【题型】填空题　【知识点】立体几何　【难度】easy
已知半径为 $R$ 的球面上三点 $A, B, C$ 满足 $AB=6$, $BC=8$, $CA=10$, 球心到平面 $ABC$ 的距离为 12, 则球的半径为 \underline{ 13 }.
【解答】
\textbf{【分析】} 根据条件判断三角形 $ABC$ 是直角三角形, 根据球心到平面的距离, 建立了方程进行求解即可.

\textbf{【解答】} 解: $\because AB=6$, $BC=8$, $CA=10$,

$\therefore$ 三角形 $ABC$ 是直角三角形, $AC$ 是斜边,

设 $AC$ 的中点为 $D$, 连接 $OD$,

则 $OD \perp$ 平面 $ABC$,

$\because$ 球心到平面 $ABC$ 的距离为 12,

$\therefore OD=12$,

则半径 $R=OA=\sqrt{OD^2+AD^2}=\sqrt{12^2+5^2}=13$,

故答案为: 13.

\textbf{【点评】} 本题主要考查球的半径的计算, 利用球心到平面的距离, 建立方程进行求解是解决本题的关键, 是中档题.
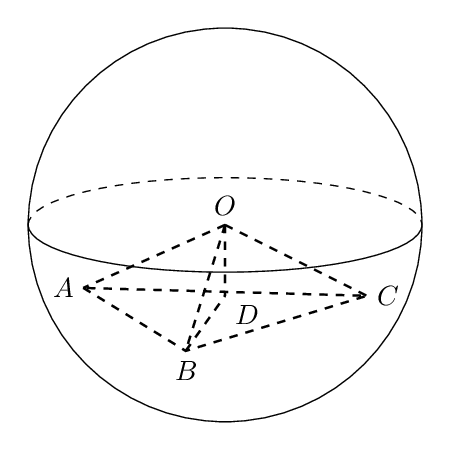